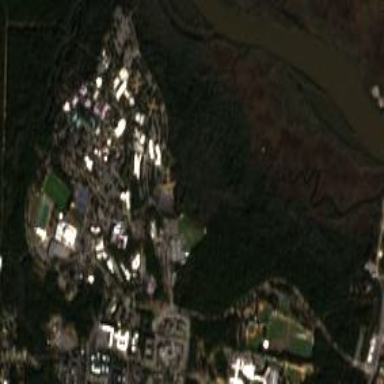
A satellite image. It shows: University.